Interaction volume radius: 5 \u00c5
Interaction volume height: 15 \u00c5
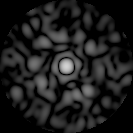
Disorder parameter: 0.8546